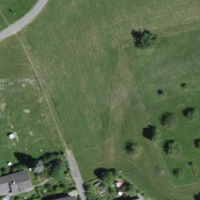
EUNIS habitat code: 52
Species observed at this site:
Neotinea ustulata